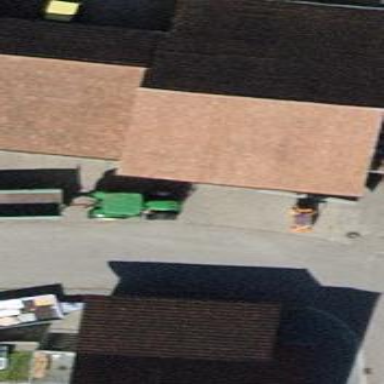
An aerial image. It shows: Gabled roof on farm auxiliary building.